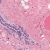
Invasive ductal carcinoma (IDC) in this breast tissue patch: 0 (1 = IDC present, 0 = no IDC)